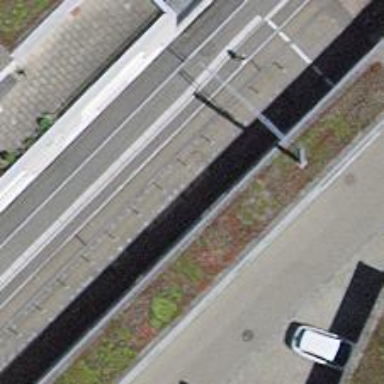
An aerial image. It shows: Tram stop for public transport.